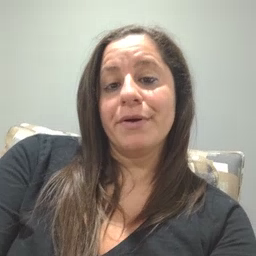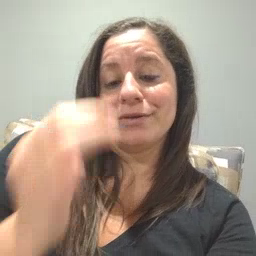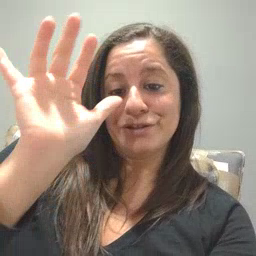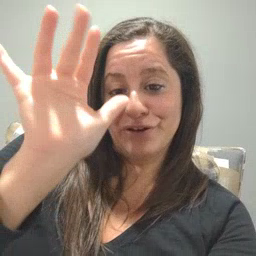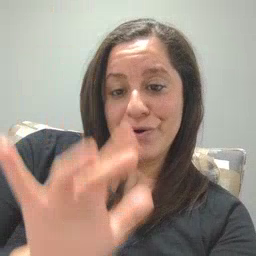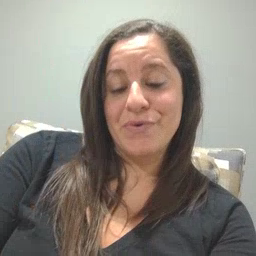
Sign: snow